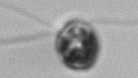
Label: flagellate_morphotype1